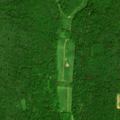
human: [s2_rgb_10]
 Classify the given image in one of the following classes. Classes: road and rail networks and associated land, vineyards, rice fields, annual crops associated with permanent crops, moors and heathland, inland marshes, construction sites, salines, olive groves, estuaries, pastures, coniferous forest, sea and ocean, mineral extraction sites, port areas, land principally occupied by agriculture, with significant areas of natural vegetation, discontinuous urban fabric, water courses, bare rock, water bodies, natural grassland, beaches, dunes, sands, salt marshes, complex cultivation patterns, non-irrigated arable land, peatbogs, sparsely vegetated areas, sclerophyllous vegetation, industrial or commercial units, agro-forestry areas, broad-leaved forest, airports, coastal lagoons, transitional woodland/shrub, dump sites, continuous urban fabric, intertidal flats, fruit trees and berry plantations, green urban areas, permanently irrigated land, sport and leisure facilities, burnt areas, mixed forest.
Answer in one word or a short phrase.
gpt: broad-leaved forest, transitional woodland/shrub